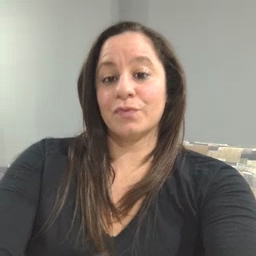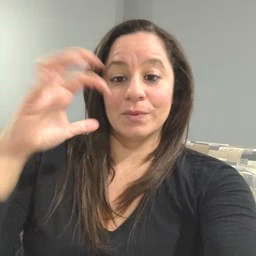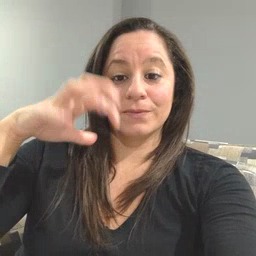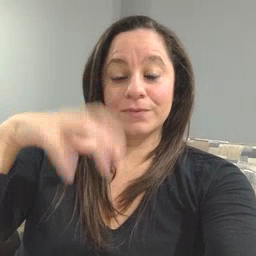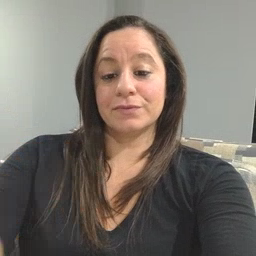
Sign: rain